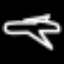
Label: airplane